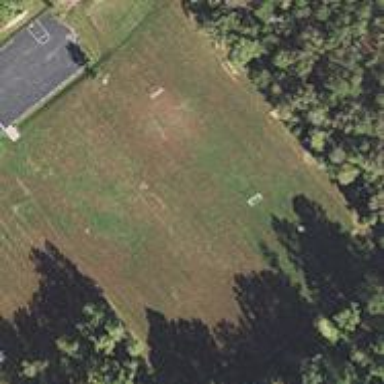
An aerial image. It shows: Soccer pitch designated for leisure and sports activities.